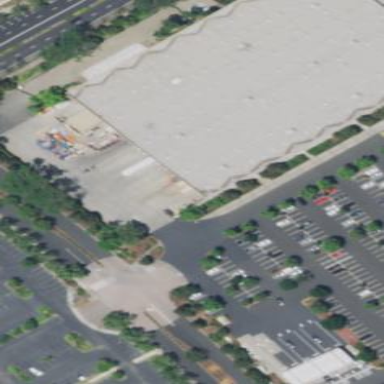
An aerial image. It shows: Retail building that houses wholesale shop.